RGB frame:
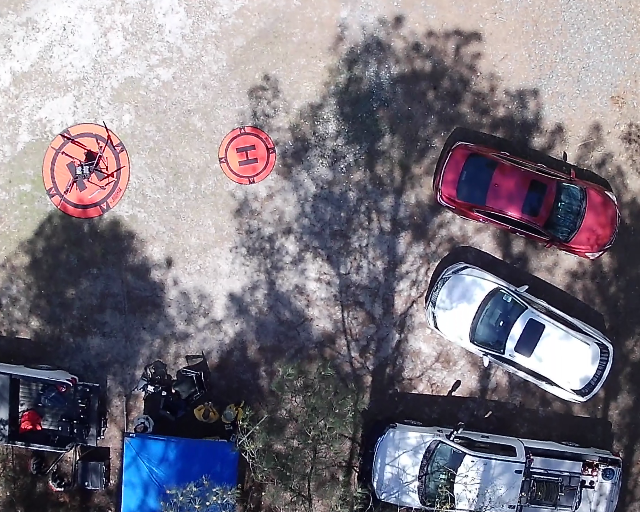
Thermal frame:
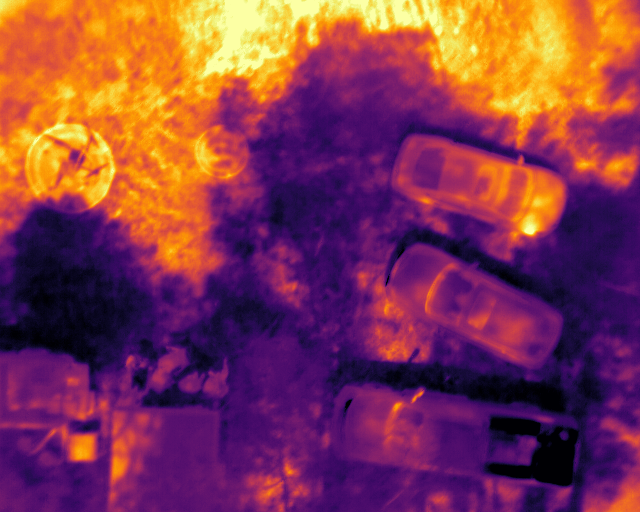
Captured: 2026-02-27 02:43:16
Pixels at or above 80 °C: 0 (fraction of frame: 0)